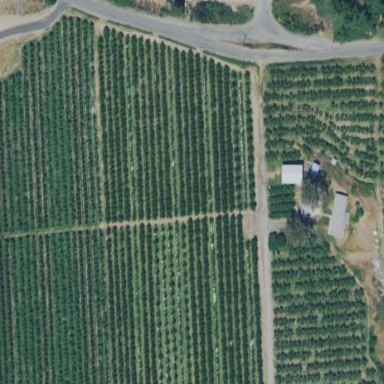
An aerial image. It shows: Orchard.